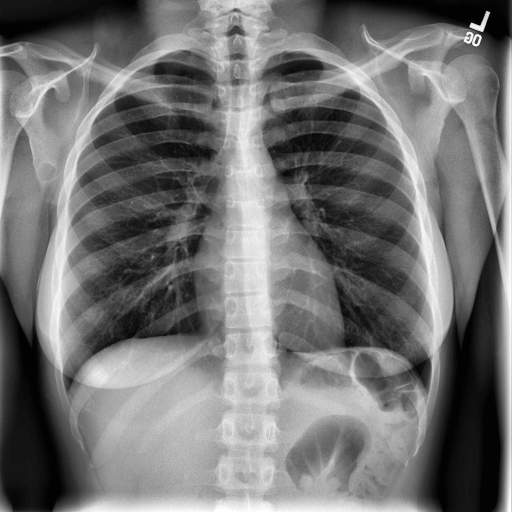
Finding: NORMAL